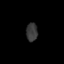
Tissue: skin
Cell type: Epithelial cells
Senescence score: 0.2575
Nuclear area (px): 203
Mean DAPI intensity: 55.911